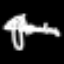
Label: mushroom